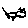
Label: cat